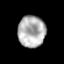
Tissue: prostate
Cell type: B cells
Senescence score: 0.2623
Nuclear area (px): 845
Mean DAPI intensity: 177.314